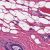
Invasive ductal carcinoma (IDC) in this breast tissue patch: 0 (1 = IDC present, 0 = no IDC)